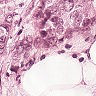
Metastatic tissue present: yes